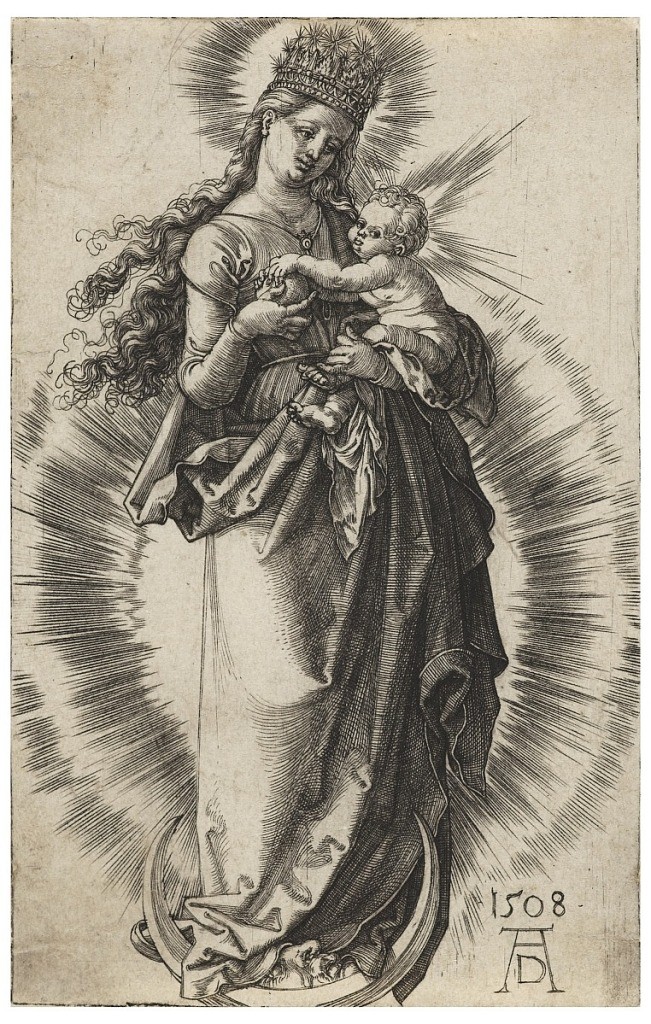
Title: The Virgin with the Starry Crown
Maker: Albrecht Dürer, German, 1471–1528
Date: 1508
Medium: Engraving on laid paper
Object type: Print
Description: The Virgin stands on a crescent, wearing a crown of stars. She holds the Child in her left arm and presents fruit to Him.